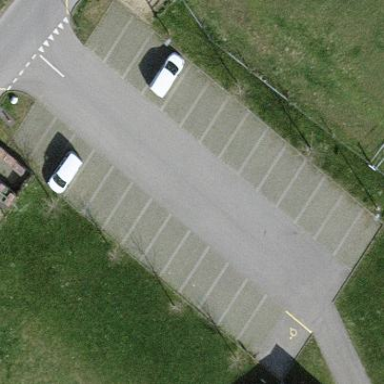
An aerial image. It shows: Parking area with asphalt surface.